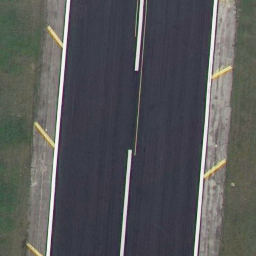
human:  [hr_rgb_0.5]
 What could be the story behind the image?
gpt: runway